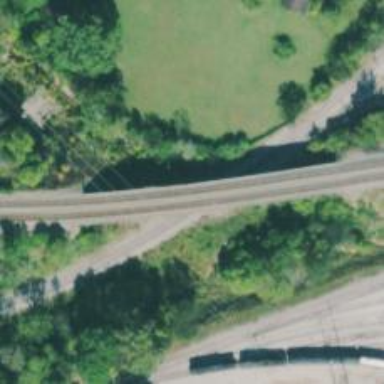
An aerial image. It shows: Bridge over railway line.